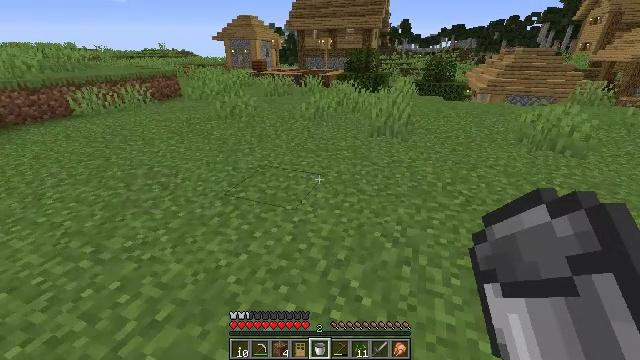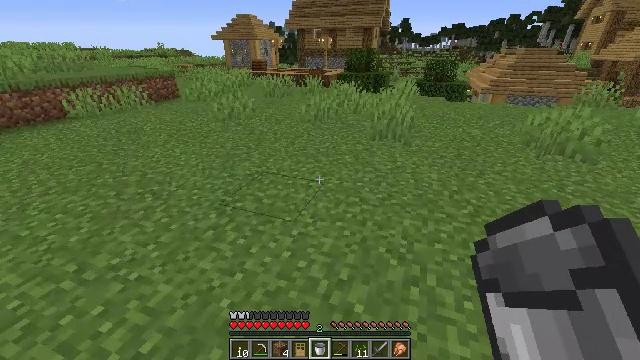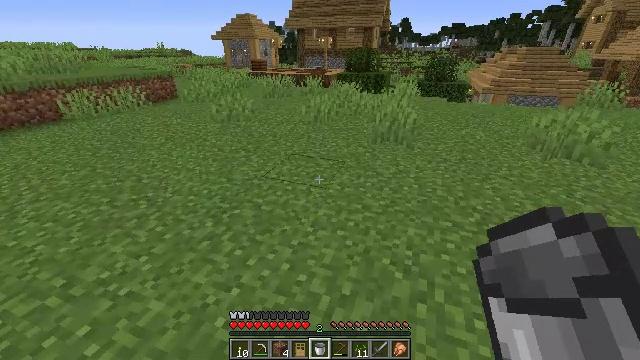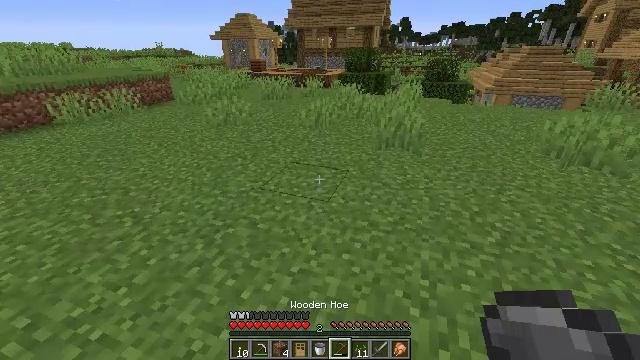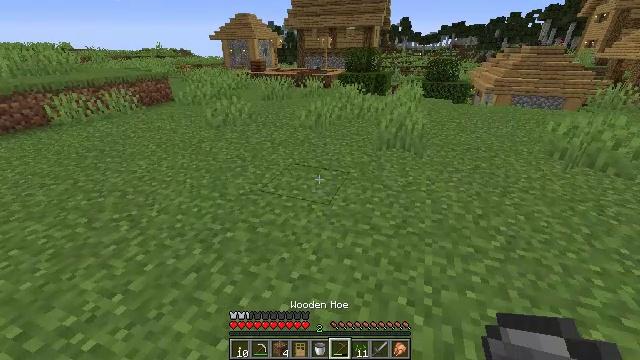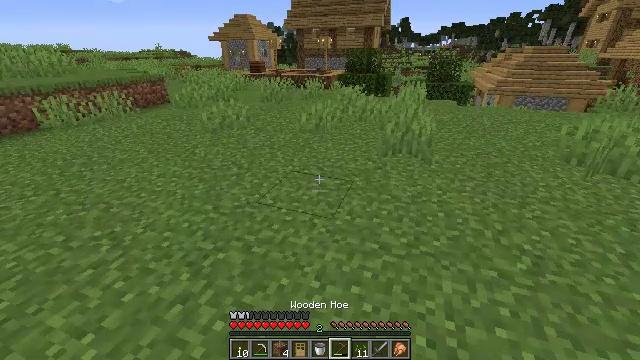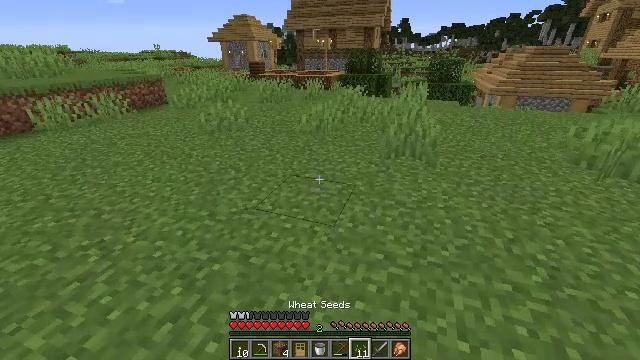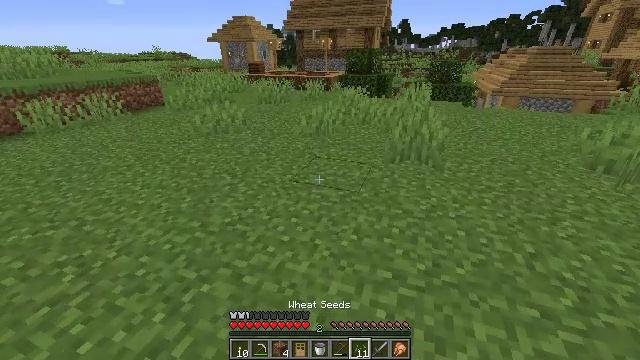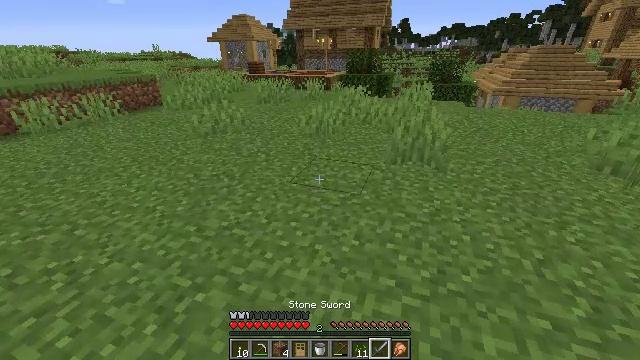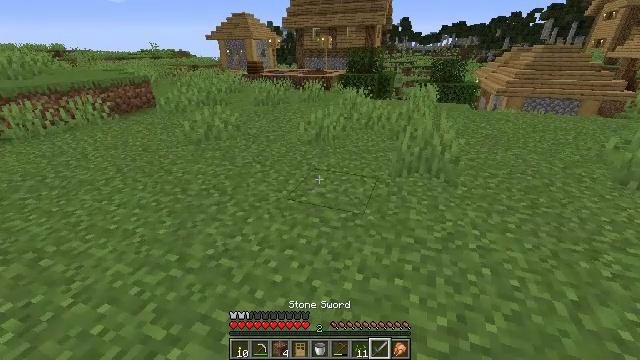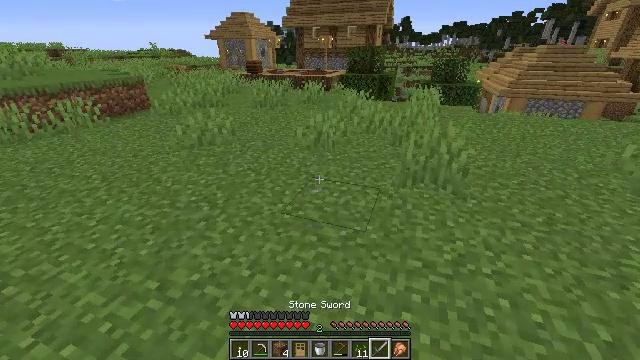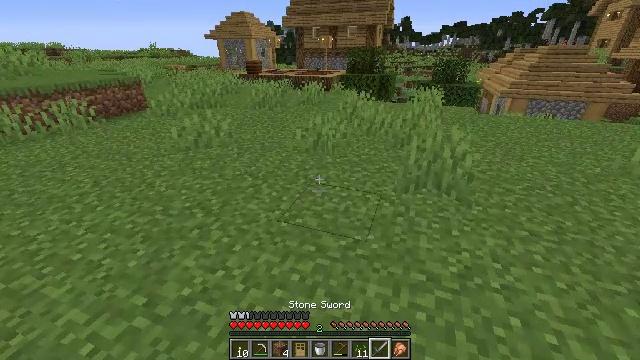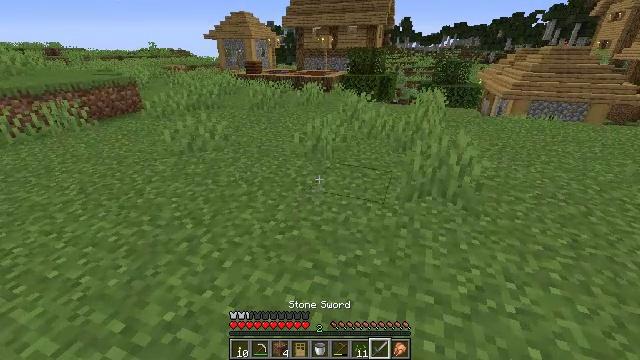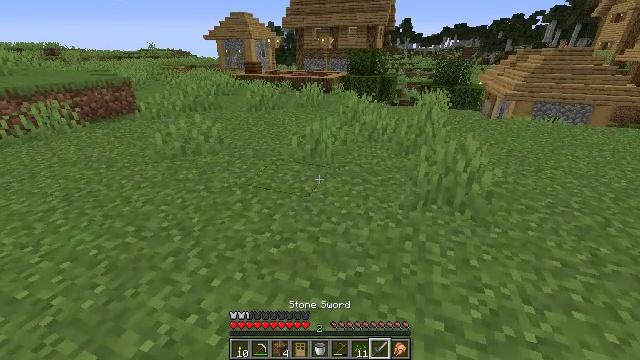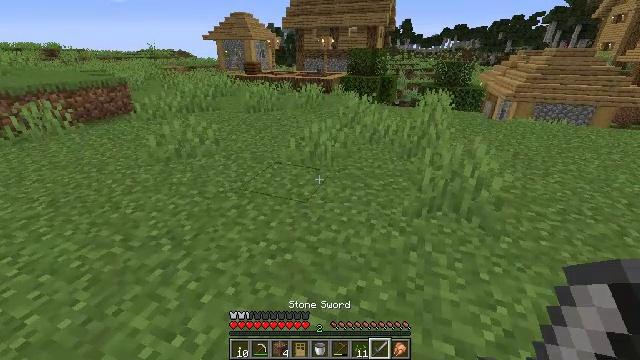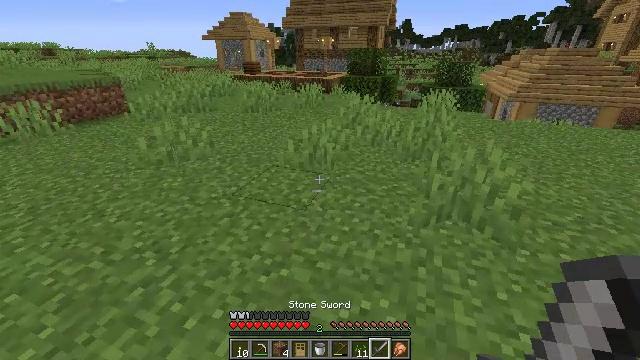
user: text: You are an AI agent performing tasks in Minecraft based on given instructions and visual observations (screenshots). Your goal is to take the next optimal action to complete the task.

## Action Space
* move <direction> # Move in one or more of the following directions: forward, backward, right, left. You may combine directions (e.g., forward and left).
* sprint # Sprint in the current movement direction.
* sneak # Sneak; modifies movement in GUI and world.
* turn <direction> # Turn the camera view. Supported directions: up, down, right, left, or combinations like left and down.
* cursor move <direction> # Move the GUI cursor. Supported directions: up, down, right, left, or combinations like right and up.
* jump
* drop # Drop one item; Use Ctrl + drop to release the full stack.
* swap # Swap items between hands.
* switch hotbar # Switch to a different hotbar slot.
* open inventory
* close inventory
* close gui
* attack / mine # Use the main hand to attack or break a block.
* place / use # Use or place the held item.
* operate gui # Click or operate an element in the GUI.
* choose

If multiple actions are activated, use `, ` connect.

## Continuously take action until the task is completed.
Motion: motion action
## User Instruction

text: Attack the oak fence gate to break it.
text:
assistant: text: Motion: move forward
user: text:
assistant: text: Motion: move forward
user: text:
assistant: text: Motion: move forward
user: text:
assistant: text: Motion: move forward
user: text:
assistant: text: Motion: move forward
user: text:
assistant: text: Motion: move forward
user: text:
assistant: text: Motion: move forward
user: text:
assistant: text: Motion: move forward
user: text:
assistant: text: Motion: move forward
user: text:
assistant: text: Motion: move forward
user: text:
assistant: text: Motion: move forward
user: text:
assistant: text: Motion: move forward
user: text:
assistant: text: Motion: move forward
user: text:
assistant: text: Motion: move forward
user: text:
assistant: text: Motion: move forward
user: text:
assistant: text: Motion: move forward
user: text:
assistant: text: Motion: move forward
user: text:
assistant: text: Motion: move forward
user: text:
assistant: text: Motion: move forward
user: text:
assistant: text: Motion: move forward
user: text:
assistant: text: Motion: move forward
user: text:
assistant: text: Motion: move forward
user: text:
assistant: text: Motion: move forward
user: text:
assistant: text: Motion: move forward
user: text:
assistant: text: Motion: move forward
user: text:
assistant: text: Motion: move forward
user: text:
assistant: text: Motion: move forward
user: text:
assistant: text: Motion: no_op
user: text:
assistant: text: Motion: no_op
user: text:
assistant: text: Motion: no_op